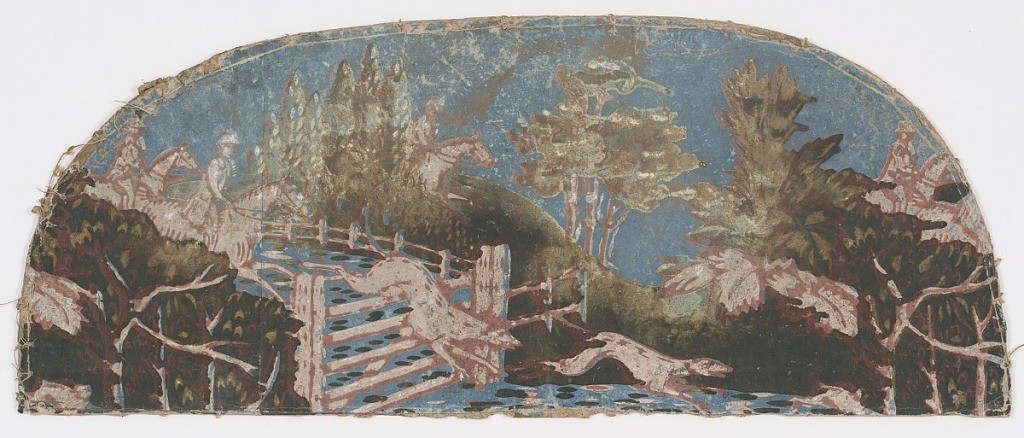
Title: Bandbox
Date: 1820–30
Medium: Block-printed paper, pasteboard support
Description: Partial bandbox lid. Scene depicts a hunt. Two mounted riders are about to hurdle a rail fence over which two hounds have already jumped. At extreme right is the prey which resembles a rabbit. Among the trees in the rear are two other mountedhorsemen.